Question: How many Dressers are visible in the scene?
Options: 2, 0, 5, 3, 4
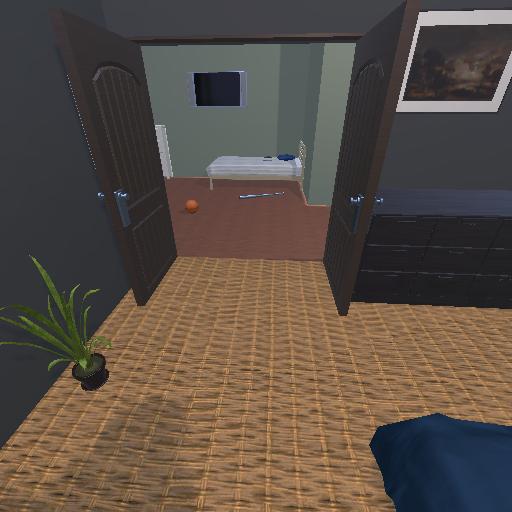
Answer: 2